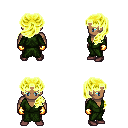
a pixel art fantasy rpg character, male body template, human, dark skin, green robe, gold greaves, gold princess hairstyle, gold gloves, maroon shoes, four views (front, back, left, right), 2x2 character sprite sheet, small pixel art, hard edges, no anti-aliasing